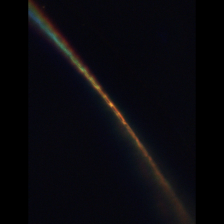
Taxon: Psuedo-nitzschia
Group: Diatoms